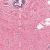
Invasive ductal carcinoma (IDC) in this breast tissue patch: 0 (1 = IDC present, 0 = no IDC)